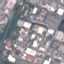
Label: Industrial